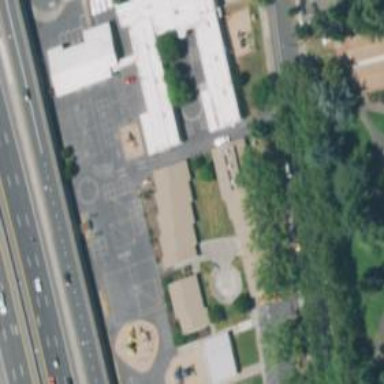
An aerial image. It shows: School.